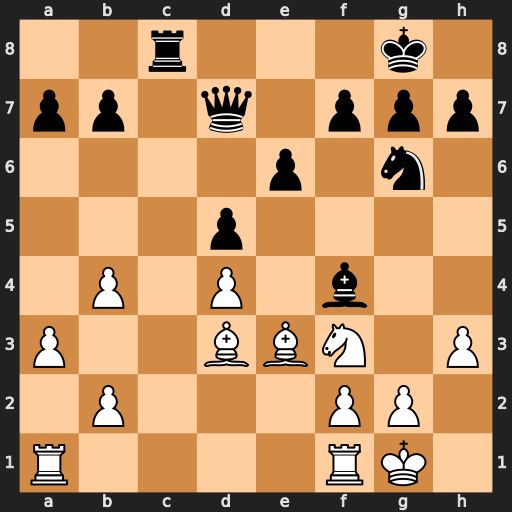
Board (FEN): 2r3k1/pp1q1ppp/4p1n1/3p4/1P1P1b2/P2BBN1P/1P3PP1/R4RK1
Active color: w
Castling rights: -
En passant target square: -
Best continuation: Bxg6 hxg6 Bxf4